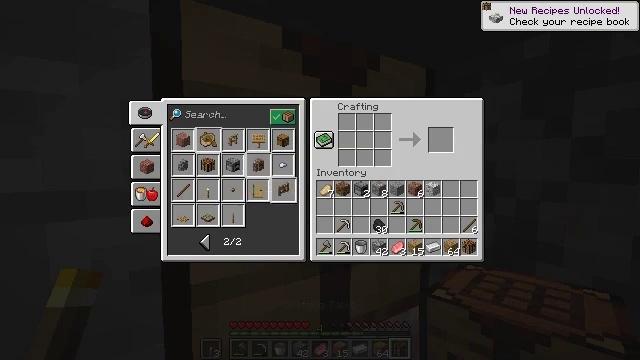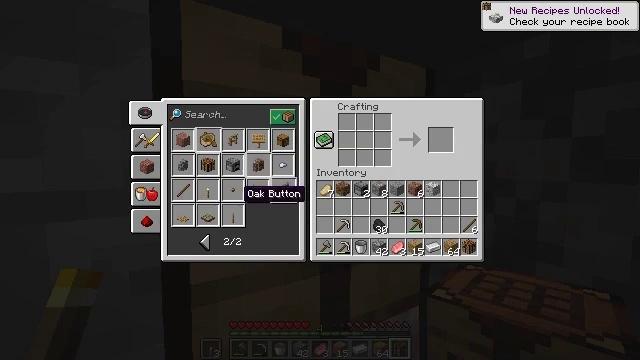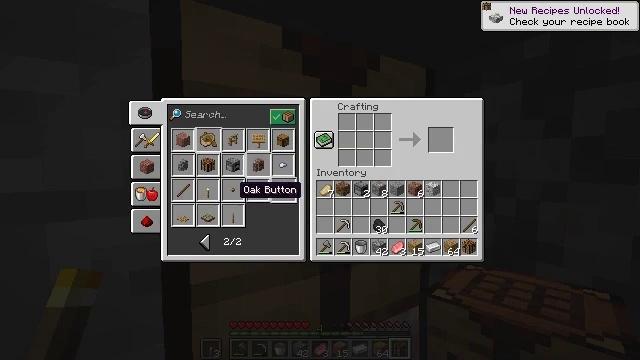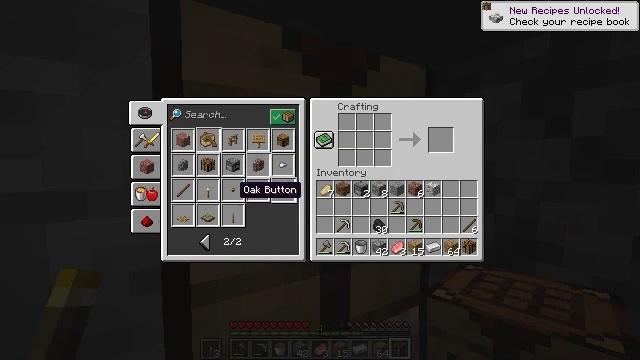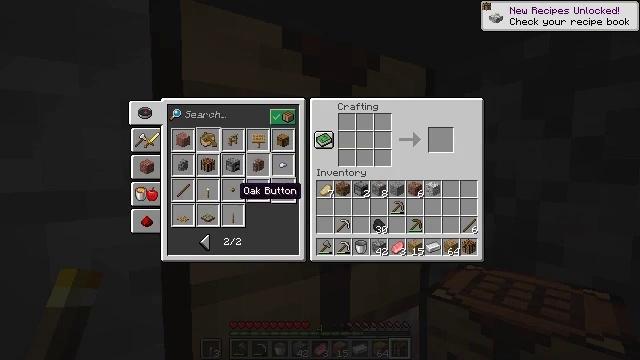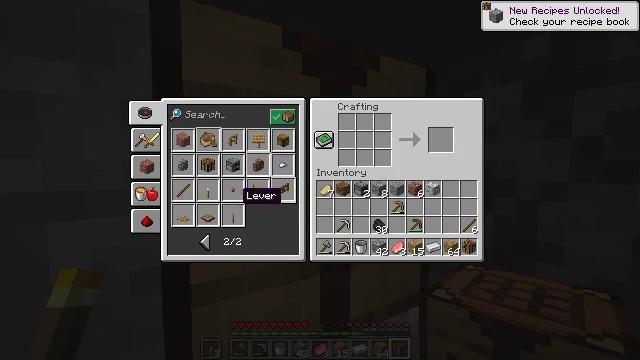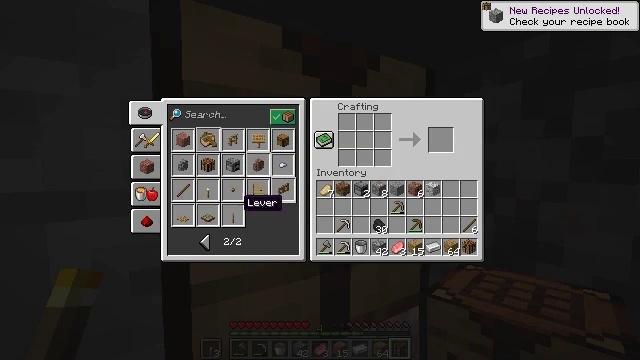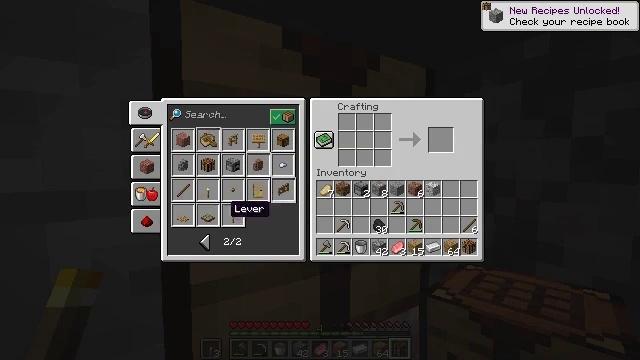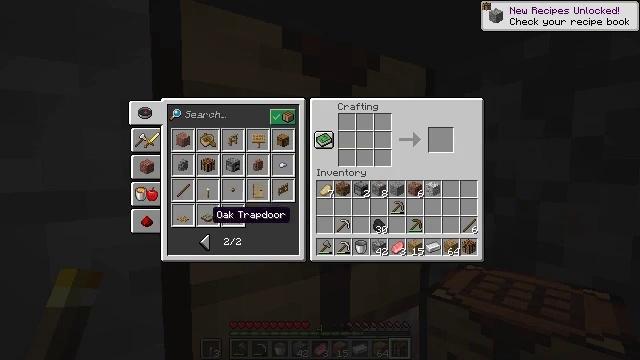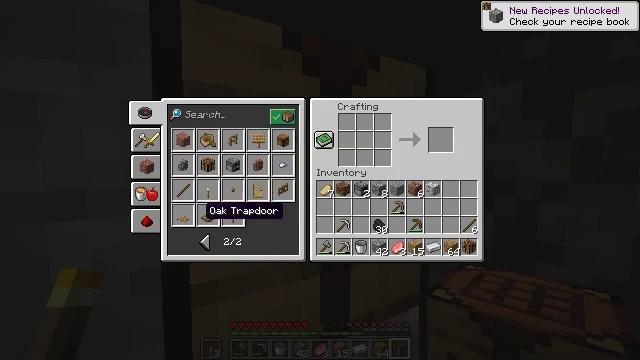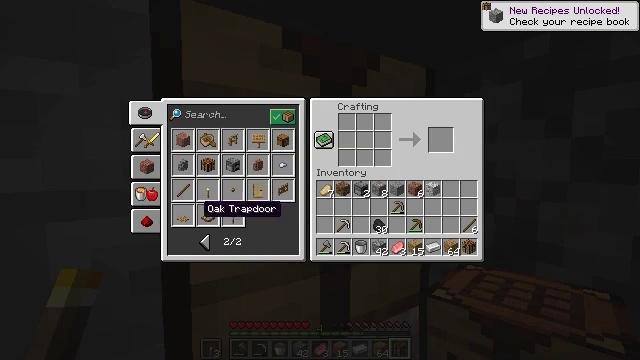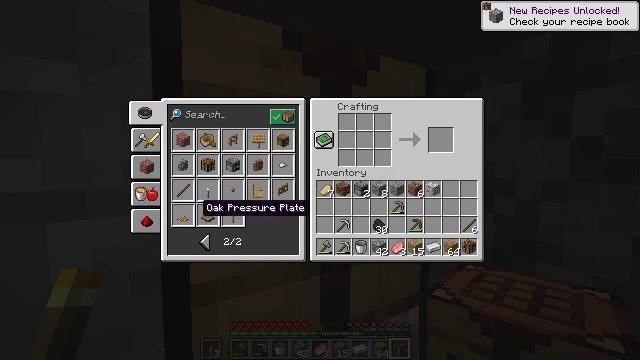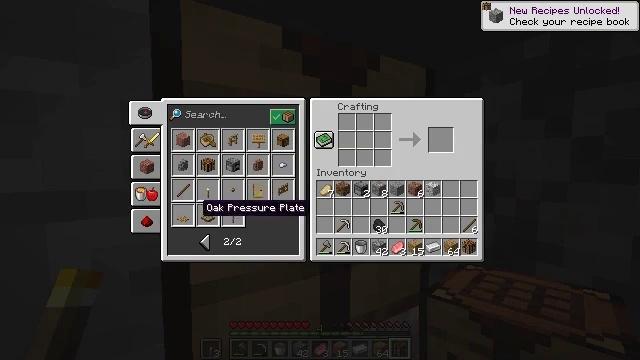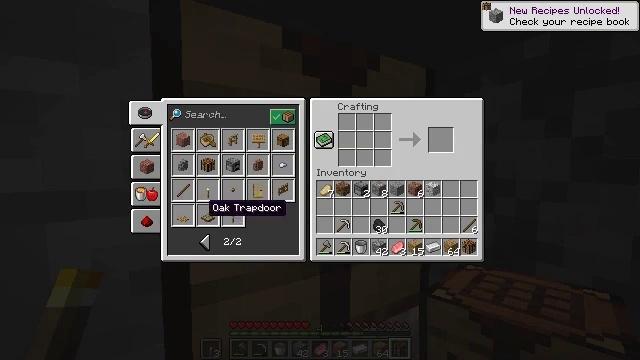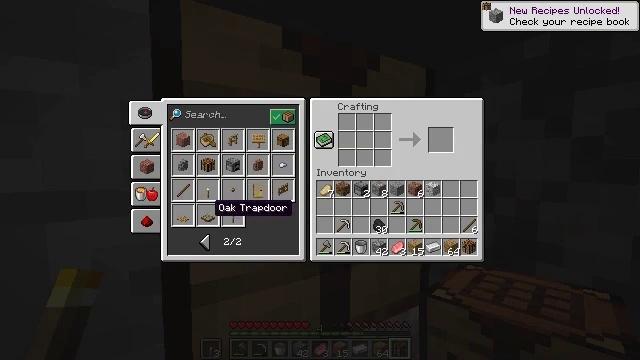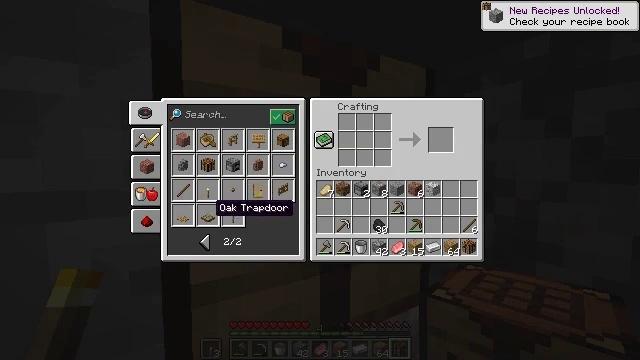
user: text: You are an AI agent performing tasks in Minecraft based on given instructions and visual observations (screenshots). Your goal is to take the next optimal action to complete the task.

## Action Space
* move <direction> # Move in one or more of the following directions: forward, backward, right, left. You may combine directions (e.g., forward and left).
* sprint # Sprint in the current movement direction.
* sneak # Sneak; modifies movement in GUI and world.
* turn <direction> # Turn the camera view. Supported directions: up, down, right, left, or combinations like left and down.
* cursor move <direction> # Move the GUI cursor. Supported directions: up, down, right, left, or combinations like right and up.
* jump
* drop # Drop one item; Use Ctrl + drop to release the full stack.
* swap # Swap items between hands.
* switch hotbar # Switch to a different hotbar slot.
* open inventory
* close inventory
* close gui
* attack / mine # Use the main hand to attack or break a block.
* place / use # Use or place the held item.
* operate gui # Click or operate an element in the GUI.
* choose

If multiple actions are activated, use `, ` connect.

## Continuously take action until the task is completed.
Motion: motion action
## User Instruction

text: Open a crafting table to craft an oak trapdoor.
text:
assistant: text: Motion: cursor move left and up
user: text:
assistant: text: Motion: no_op
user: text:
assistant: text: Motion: no_op
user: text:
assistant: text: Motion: no_op
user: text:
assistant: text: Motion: no_op
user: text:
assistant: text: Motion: cursor move down
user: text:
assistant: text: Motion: cursor move left
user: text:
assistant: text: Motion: cursor move left
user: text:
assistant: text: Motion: cursor move left
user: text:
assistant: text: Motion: no_op
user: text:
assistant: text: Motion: no_op
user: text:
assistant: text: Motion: no_op
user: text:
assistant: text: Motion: no_op
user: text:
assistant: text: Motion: operate gui
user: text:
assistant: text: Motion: operate gui
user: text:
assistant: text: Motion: operate gui
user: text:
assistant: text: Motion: no_op
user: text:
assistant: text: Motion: cursor move right and up
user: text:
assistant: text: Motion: cursor move right and up
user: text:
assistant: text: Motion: cursor move right and up
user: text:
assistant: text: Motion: cursor move right
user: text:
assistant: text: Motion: sneak, cursor move right
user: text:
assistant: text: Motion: sneak, cursor move right and up
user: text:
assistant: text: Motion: sneak
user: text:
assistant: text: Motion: sneak
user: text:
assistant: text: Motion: sneak
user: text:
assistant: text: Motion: sneak
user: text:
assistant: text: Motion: sneak, operate gui
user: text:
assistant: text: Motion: sneak, operate gui
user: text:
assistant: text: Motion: sneak, operate gui